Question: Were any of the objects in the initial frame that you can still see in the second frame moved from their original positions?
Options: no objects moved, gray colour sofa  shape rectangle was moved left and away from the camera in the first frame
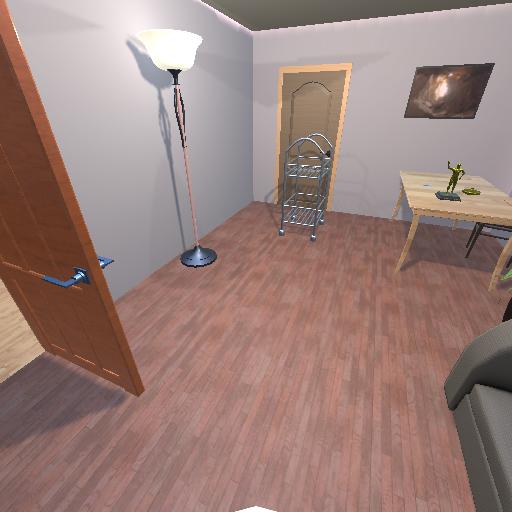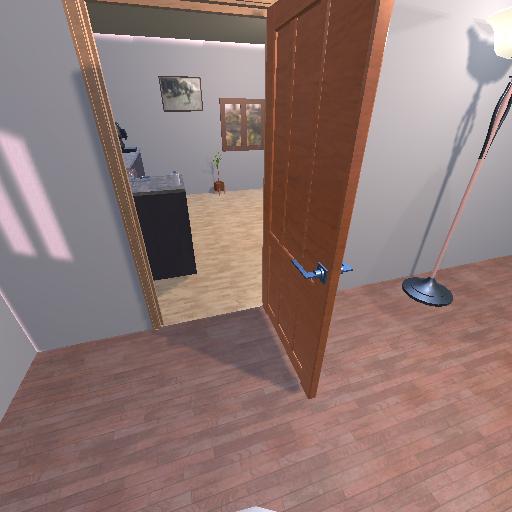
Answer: no objects moved